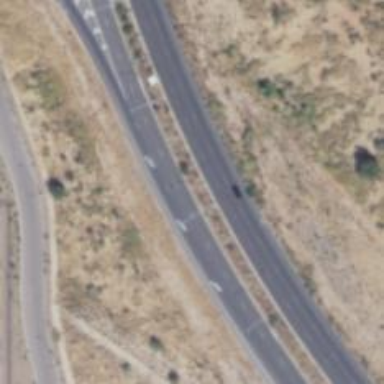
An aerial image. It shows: Secondary road.